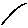
Label: line